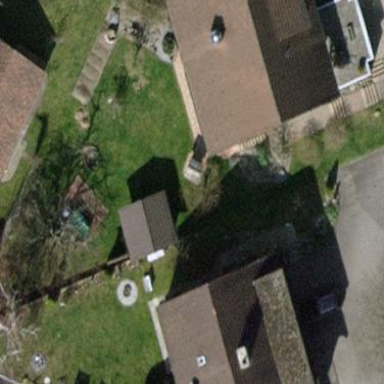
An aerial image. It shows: Semi-detached house with gabled roof.